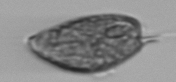
Label: Prorocentrum_micans